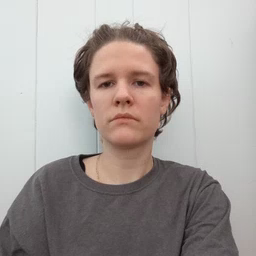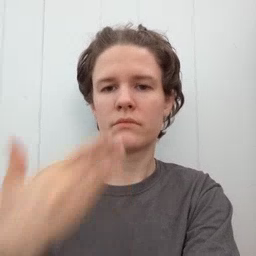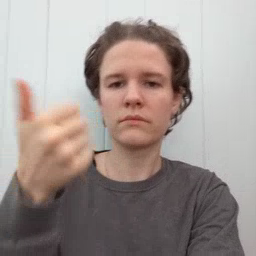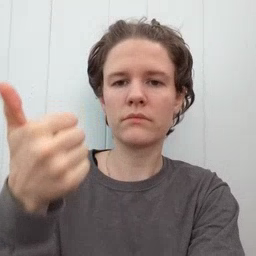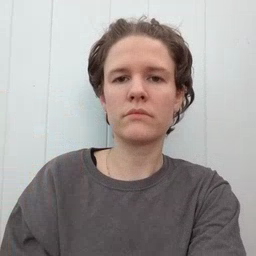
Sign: better